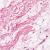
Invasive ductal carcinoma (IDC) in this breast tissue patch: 0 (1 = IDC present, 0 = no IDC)